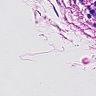
Metastatic tissue present: no